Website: apple-inc
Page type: account-selection
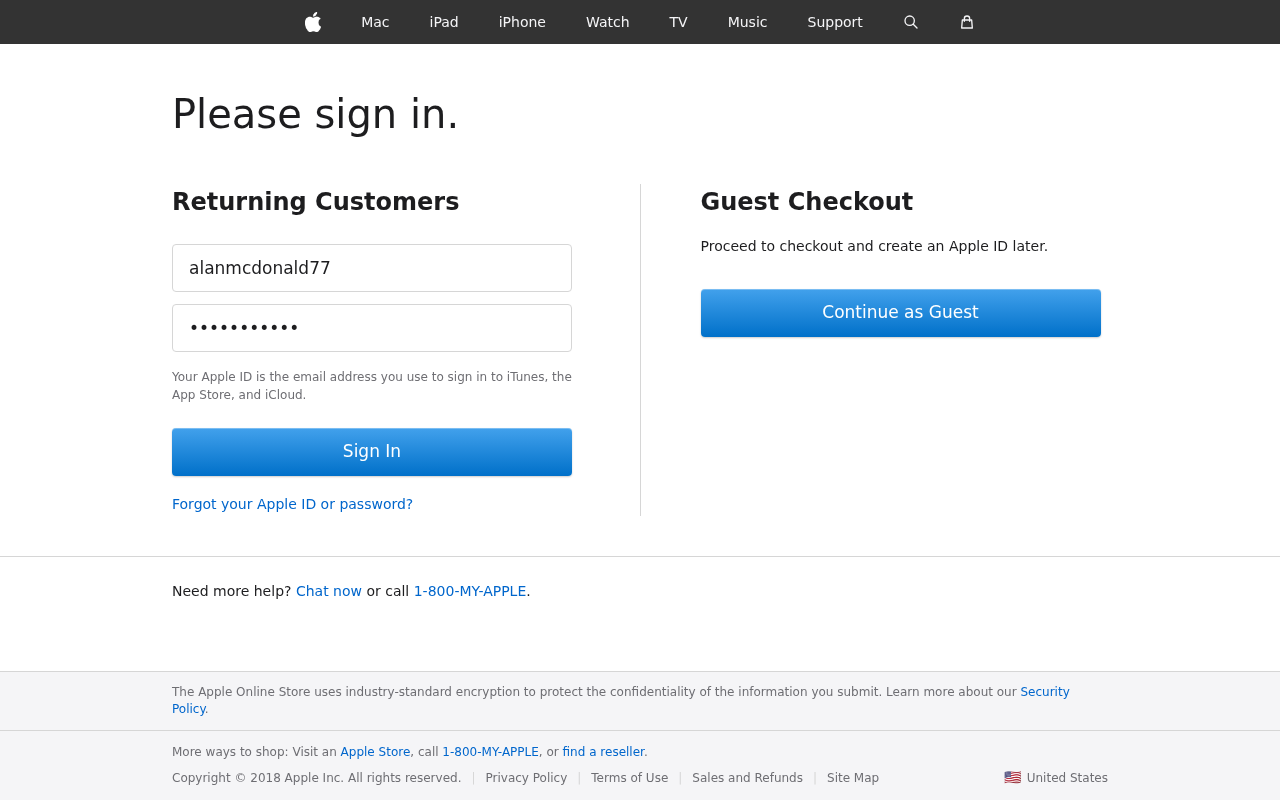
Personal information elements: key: PII_LOGIN_USERNAME
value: alanmcdonald77